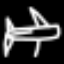
Label: airplane